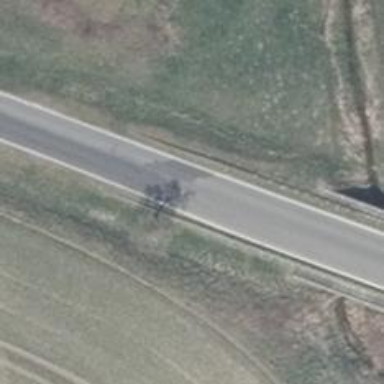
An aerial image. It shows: Secondary road with asphalt surface.